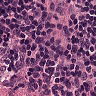
Metastatic tissue present: no